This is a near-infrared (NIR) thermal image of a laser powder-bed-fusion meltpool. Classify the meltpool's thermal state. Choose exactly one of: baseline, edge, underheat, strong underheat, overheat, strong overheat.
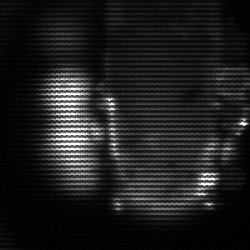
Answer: strong underheat